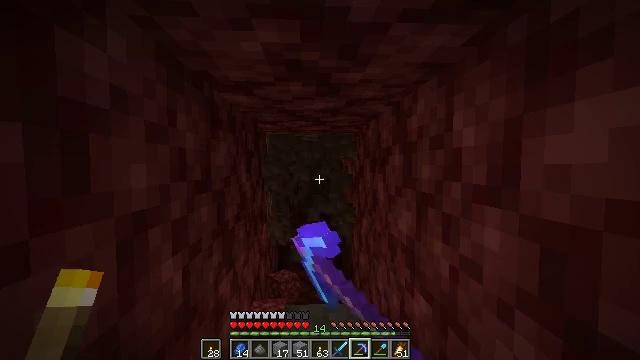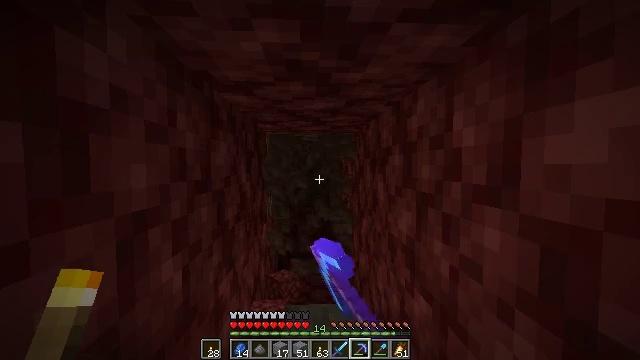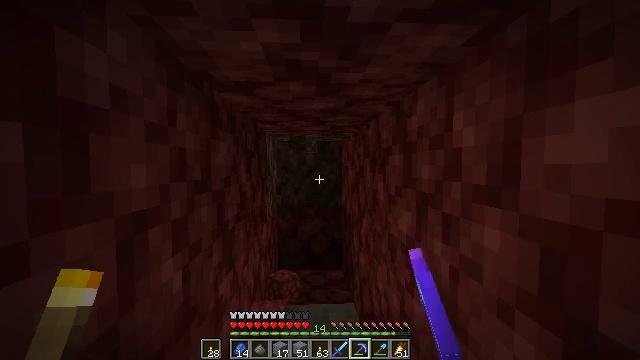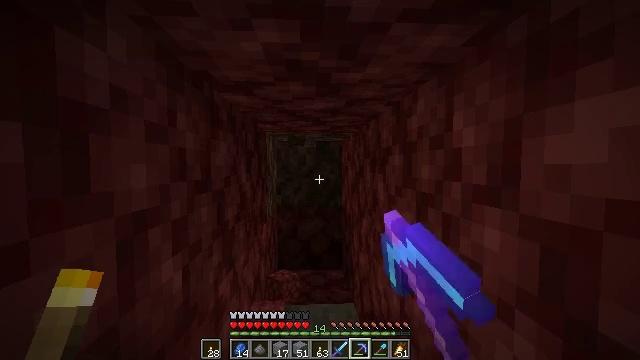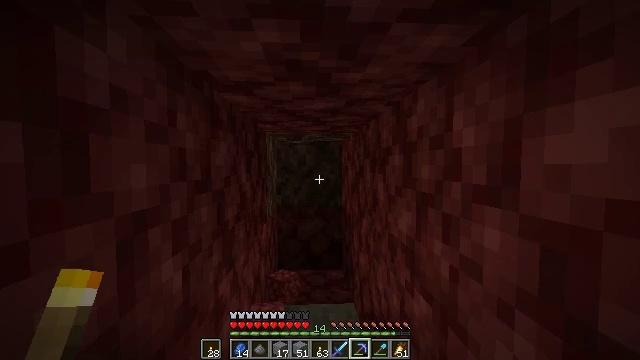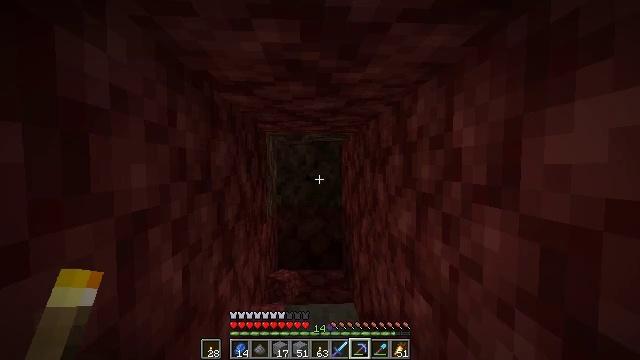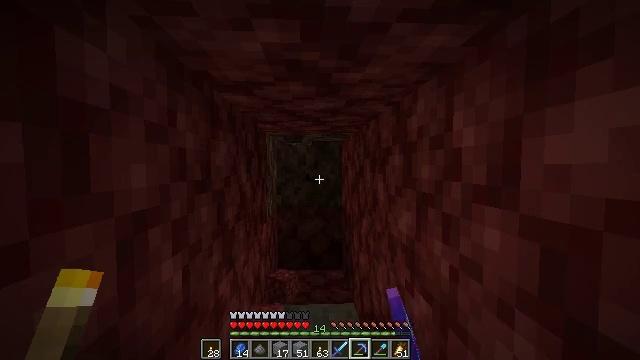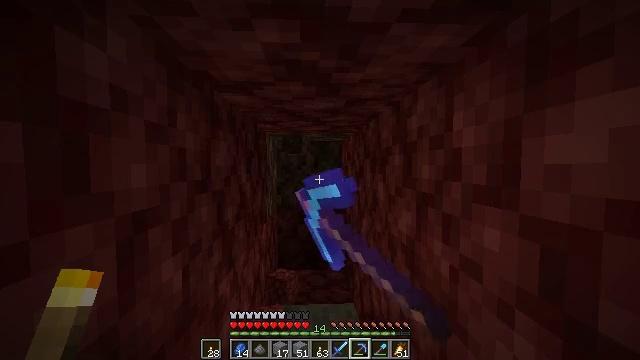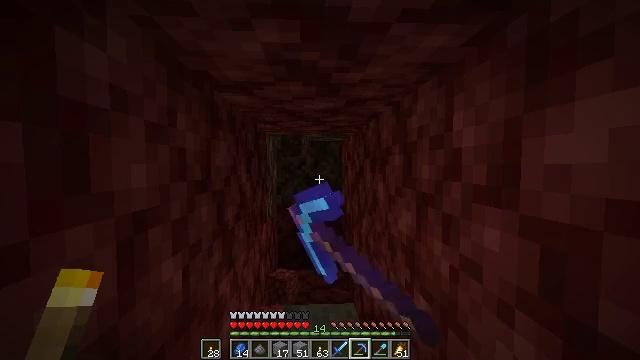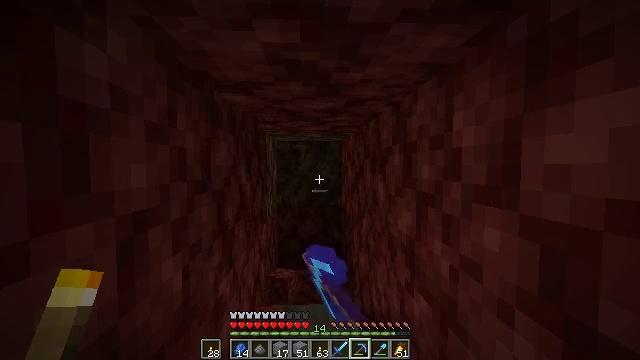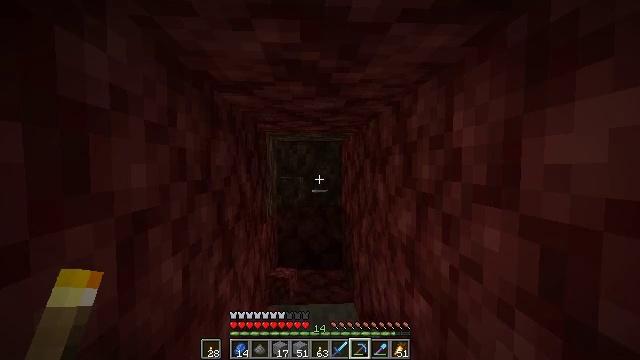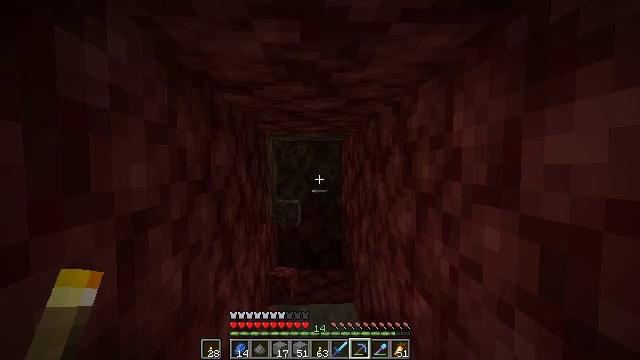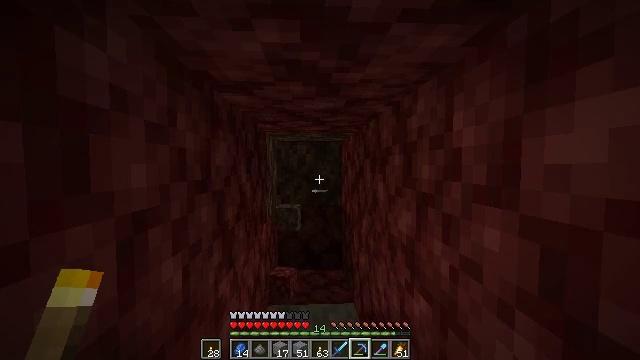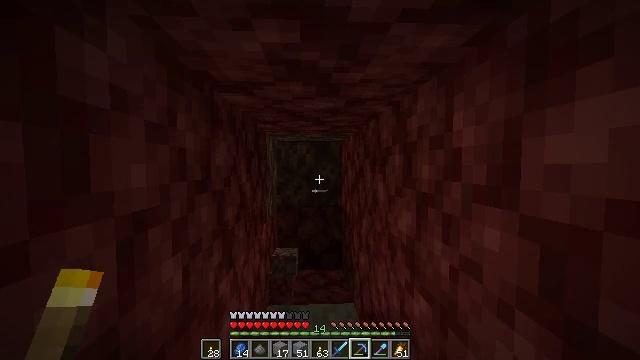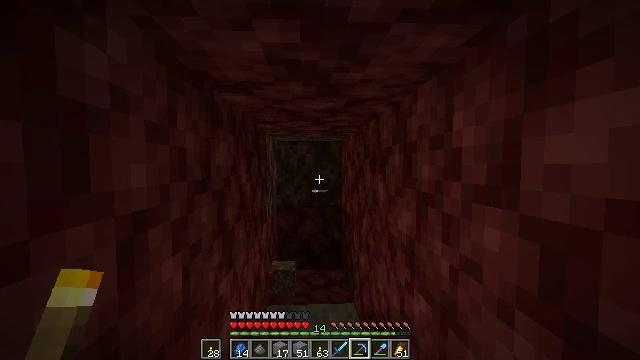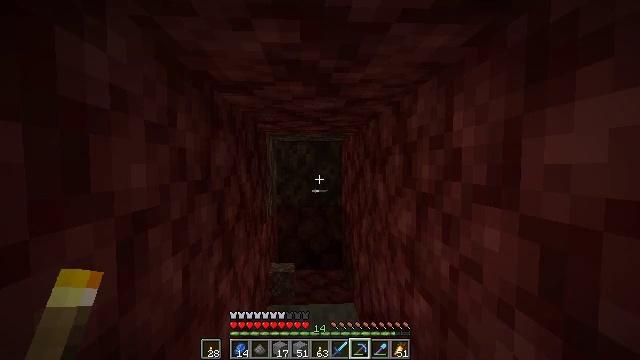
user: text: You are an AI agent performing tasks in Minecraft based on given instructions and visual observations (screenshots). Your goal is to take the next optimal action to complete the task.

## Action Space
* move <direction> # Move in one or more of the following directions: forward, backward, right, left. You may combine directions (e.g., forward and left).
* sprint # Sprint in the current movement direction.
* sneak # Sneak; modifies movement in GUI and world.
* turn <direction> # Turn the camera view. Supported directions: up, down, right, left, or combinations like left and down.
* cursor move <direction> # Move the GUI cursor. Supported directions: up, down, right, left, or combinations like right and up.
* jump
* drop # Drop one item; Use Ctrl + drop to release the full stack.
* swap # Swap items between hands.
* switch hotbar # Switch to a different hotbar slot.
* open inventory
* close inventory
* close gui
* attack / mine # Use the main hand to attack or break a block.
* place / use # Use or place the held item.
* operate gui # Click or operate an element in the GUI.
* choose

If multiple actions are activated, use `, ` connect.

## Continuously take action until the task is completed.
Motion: motion action
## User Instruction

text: Extract soul sand for building purposes.
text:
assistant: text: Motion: attack / mine
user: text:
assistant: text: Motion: attack / mine
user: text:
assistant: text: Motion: attack / mine
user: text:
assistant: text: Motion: attack / mine
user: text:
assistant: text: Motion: attack / mine
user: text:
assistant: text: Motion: attack / mine
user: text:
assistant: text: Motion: attack / mine
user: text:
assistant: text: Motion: attack / mine
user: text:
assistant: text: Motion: no_op
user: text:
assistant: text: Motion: no_op
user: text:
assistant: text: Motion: no_op
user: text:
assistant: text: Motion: no_op
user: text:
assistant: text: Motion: no_op
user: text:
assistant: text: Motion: no_op
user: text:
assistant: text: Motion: no_op
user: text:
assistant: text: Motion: no_op
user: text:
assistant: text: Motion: no_op
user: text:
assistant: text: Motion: no_op
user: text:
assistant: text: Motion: no_op
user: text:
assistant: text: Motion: no_op
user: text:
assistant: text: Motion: no_op
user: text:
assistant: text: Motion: no_op
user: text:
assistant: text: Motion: no_op
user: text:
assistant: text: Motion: no_op
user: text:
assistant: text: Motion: no_op
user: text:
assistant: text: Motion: no_op
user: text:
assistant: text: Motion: no_op
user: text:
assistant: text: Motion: no_op
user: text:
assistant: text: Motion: no_op
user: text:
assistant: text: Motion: no_op